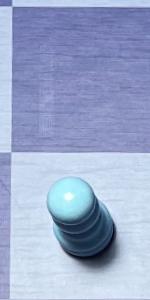
Label: Pawn_White